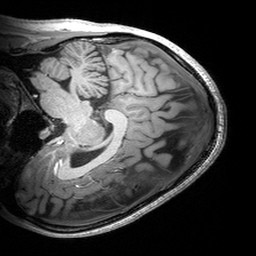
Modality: T1w
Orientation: sagittal
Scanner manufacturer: siemens
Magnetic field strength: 3 T
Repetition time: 2.53 s
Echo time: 0.00299 s